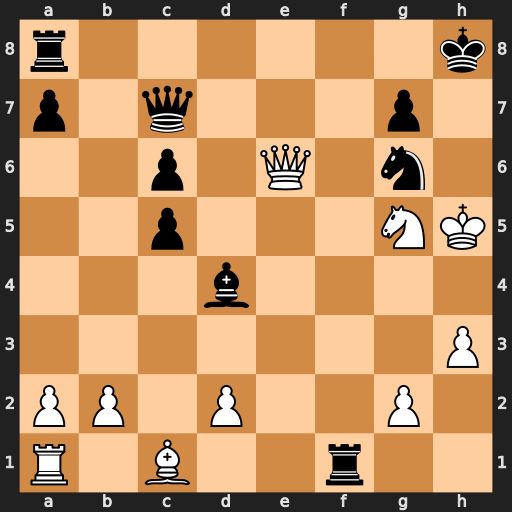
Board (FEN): r6k/p1q3p1/2p1Q1n1/2p3NK/3b4/7P/PP1P2P1/R1B2r2
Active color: w
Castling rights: -
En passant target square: -
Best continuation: Qxg6 Kg8 Qh7+ Kf8 Ne6+ Ke7 Nxc7 Rh8 Qxh8